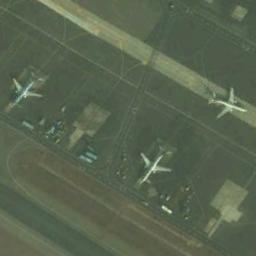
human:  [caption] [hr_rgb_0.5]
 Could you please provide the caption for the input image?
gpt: Three airplanes are parked on the open place .

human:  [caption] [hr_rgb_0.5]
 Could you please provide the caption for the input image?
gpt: Two planes parked on the airport and another passing plane behind them .

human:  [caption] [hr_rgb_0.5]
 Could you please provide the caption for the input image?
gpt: Three airplanes were on the airport beside the runway .

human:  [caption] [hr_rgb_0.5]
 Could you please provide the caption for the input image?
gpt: Two planes were parked on the open ground, And one was on the runway .

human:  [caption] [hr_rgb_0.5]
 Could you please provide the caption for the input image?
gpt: Three planes in the marked parking lot .